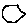
Label: hexagon